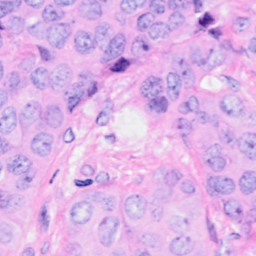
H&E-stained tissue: Breast